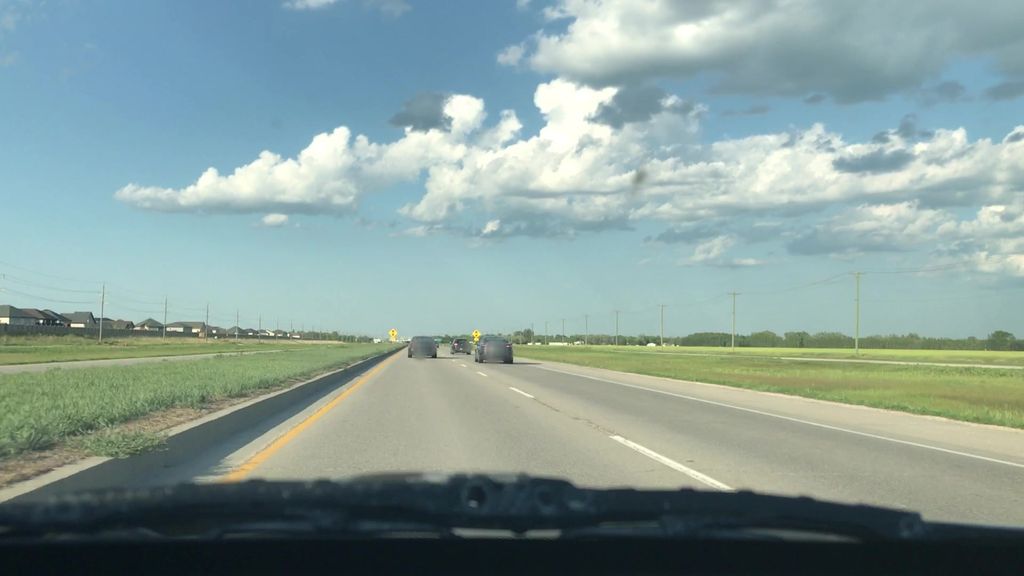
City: winnipeg